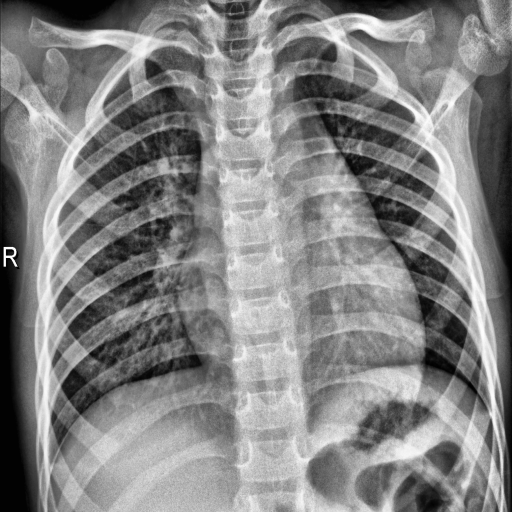
Finding: NORMAL